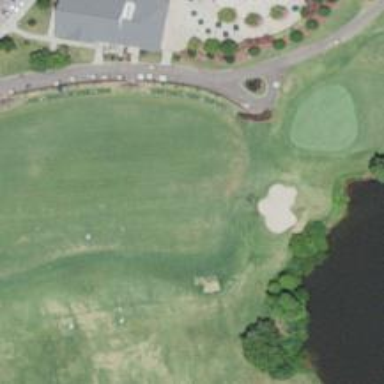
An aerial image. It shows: Grassy area designated as driving range for golf.